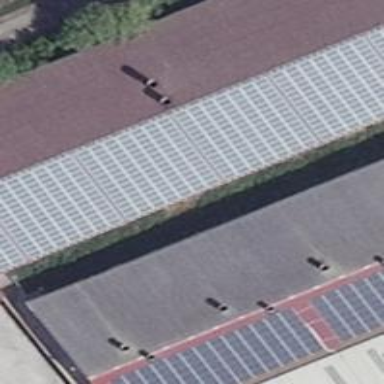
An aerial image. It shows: Solar photovoltaic panel generating electricity through small installation.